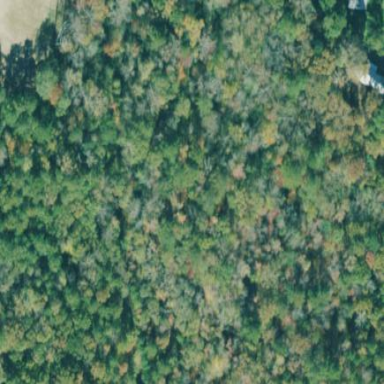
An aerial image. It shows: Beautiful woodland area.